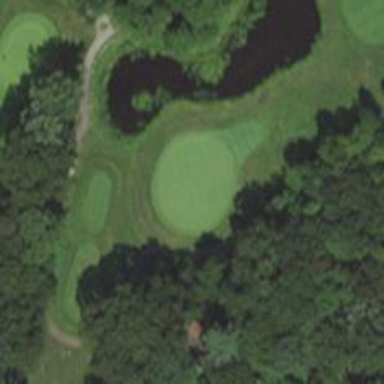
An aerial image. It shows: View of golf hole.